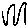
Label: zigzag